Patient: sex F, age 86
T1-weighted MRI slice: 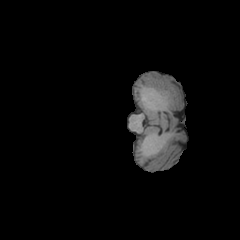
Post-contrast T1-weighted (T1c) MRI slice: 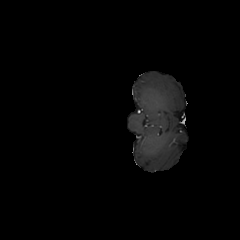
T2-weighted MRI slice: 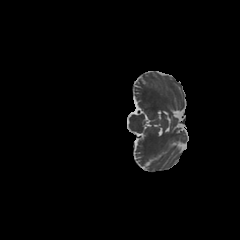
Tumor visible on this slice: no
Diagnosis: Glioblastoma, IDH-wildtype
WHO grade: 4